Question: I've had page layout made via an Html table in my home page.
the lay out was fine , though i was reading that tables are not the way to go (SEO and maybe not only that)
so i need to use divs, the layout is as follows
(i am in RTL Lang /style /direction)

Could anyone Try and simplify how to or give an example for a lay out like that
and in more detailed explained :
i think "my life" was so simple, when i had to understand the structure of a table
so, for illustration purpose take this markup:
'''
<table>
<tr> <td>1</td> <td>2</td> </tr>
<tr> <td>3</td> <td>4</td> </tr>
</table>
'''
here you don't need to think much to analyze that this will be 2 by 2 table
but when it comes to divs i get no results laying them as i plan to
i would like to know how do i make that simple as it was with a table for me .
2 now that i am trying to achieve that layout via divs (no table involved )
and to make it work so that layout will be Cross Browser, meaning will look same
at least for the 3 main browsers 'IE8&9' / 'FF' / 'Chrome' (only my preference)
thanks in advance
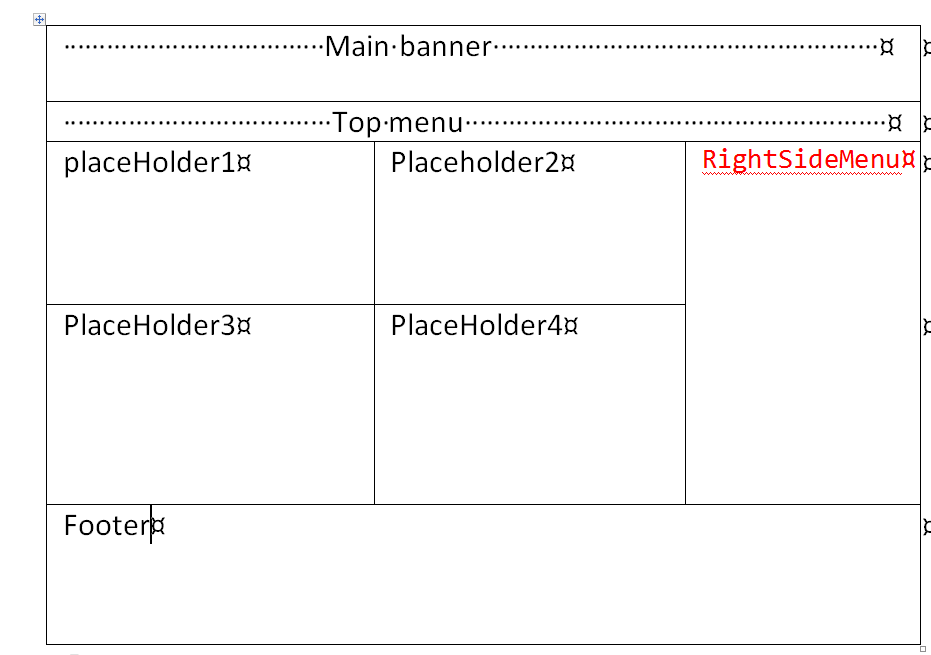
Answer:
I tried hard to make template like what you want.I hope you will like it.See my layout
by division tag.I am attaching a screen shot as well that is created on the base of
my div logic.I think it will be clear for you.
'''
<div id="main" >
<div style="background-color:Blue; text-align:center; ">
Main banner
</div>
<div style="background-color:Green; text-align:center; " >
Top menu
</div>
<div style="background-color:Gray; text-align:center; width:300px; float:right; height:200px; " >
Right side menu
</div>
<div style="background-color:Red; text-align:center; height:200px;" >
<div style="background-color:Fuchsia; text-align:center; width:300px; float:right; height:100px; ">
contend2
</div>
<div style="background-color:Lime; text-align:center;height:100px; ">
contend1
</div>
<div style="background-color:Aqua; text-align:center; width:300px; float:right; height:100px; ">
contend4
</div>
<div style="background-color:Orange; text-align:center;height:100px; ">
contend3
</div>
</div>
<div style="background-color:Silver; text-align:center; " >
Footer
</div>
</div>
**In case if you want external css then use**
<div id="main" >
<div id="mainbanner">
Main banner
</div>
<div id="topmenu" >
Top menu
</div>
<div id="rsm" >
Right side menu
</div>
<div id="maincontend" >
<div id="c2" >
contend2
</div>
<div id="c1">
contend1
</div>
<div id="c4">
contend4
</div>
<div id="c3">
contend3
</div>
</div>
<div id="footer">
Footer
</div>
</div>
**CSS................**
#Main
{
}
#mainbanner
{
background-color:Blue;
text-align:center;
}
#topmenu
{
background-color:Green;
text-align:center;
}
#rsm
{
background-color:Gray;
text-align:center;
width:300px;
float:right;
height:200px;
}
#maincontend
{
background-color:Red;
text-align:center;
height:200px;
}
#c2
{
background-color:Fuchsia;
text-align:center;
width:300px;
float:right;
height:100px;
}
#c1
{
background-color:Lime;
text-align:center;
height:100px;
}
#c4
{
background-color:Aqua;
text-align:center;
width:300px;
float:right;
height:100px;
}
#c3
{
background-color:Orange;
text-align:center;
height:100px;
}
#footer
{
background-color:Silver;
text-align:center;
}
'''